Question: <URL>
I cannot seem to figure out why using 'display:inline-block' would cause this '<div>' element to somehow gain height when its containing element was hidden. This does not happen with 'display:block'.
html:
'''
<div style="display:inline-block;"><input type="hidden" /></div>
<div>Gap above created by inline-block</div>
<div style="display:block;"><input type="hidden" /></div>
<div>No gap above if using block</div>
'''

Why does 'display:inline-block' cause the gap depicted here?
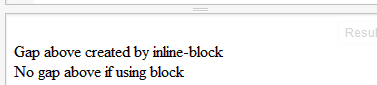
Answer: Ok as already mentioned very briefly in the comments:
> This value causes an element to generate an inline-level block
container. The inside of an inline-block is formatted as a block box,
and the element itself is formatted as an atomic inline-level box.This value causes an element to generate one or more inline boxes.
The most important part for this topic would be that the element itself get's formatted not just the content. Every element will be seen as and thus take up space.
Source: <URL>